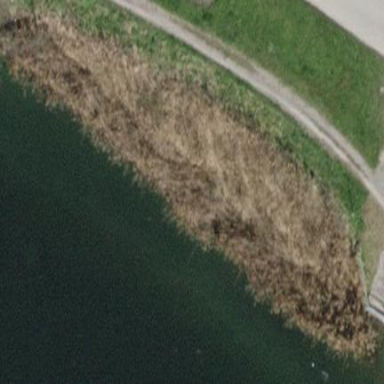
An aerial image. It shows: Reedbed wetland area with grass land use.